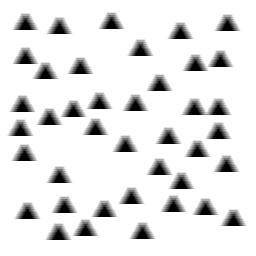
Squares: 0
Triangles: 40
Stars: 0
Total shapes: 40